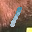
Label: 1